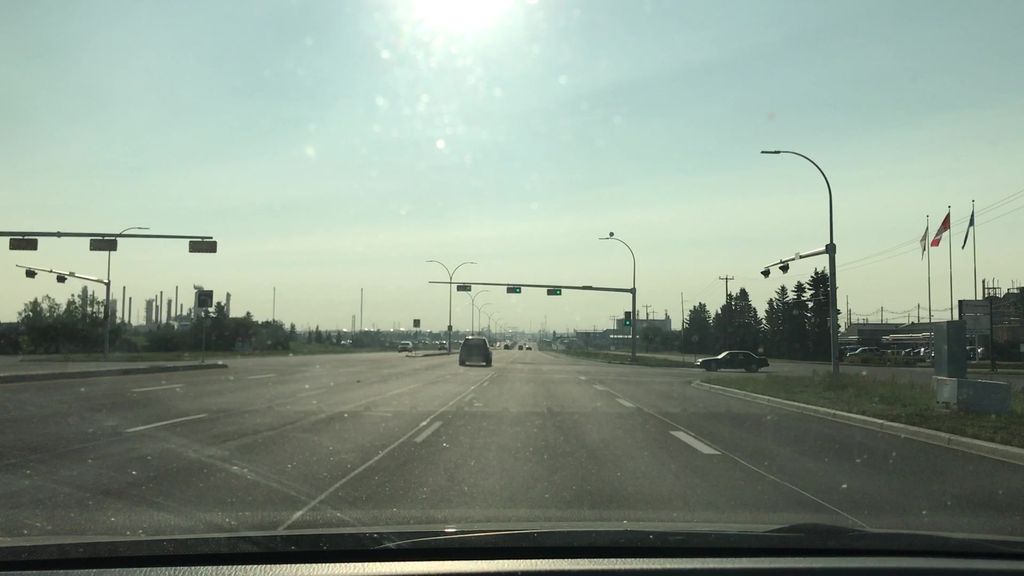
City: edmonton